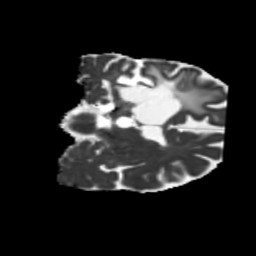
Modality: MD
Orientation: coronal
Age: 57
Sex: male
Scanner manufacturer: siemens
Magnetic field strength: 3 T
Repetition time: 5.25 s
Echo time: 0.08 s